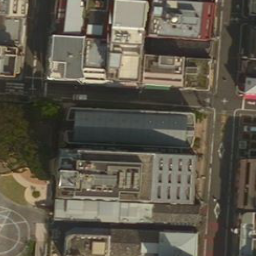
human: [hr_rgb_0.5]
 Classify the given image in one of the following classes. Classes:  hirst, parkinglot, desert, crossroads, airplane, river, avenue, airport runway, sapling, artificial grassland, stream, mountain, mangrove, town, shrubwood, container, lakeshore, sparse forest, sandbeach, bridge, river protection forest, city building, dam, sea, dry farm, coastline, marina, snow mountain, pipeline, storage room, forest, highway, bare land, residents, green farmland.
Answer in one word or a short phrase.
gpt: city building